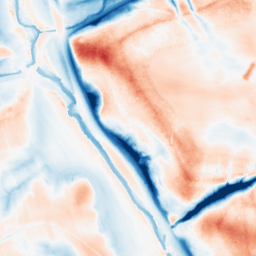
Category: trend_removal
Decomposition family: local_polynomial
Decomposition parameters: window_size: 51
degree: 3
Upsampling method: quintic
Upsampling parameters: scale: 2
Upsampling scale: 2